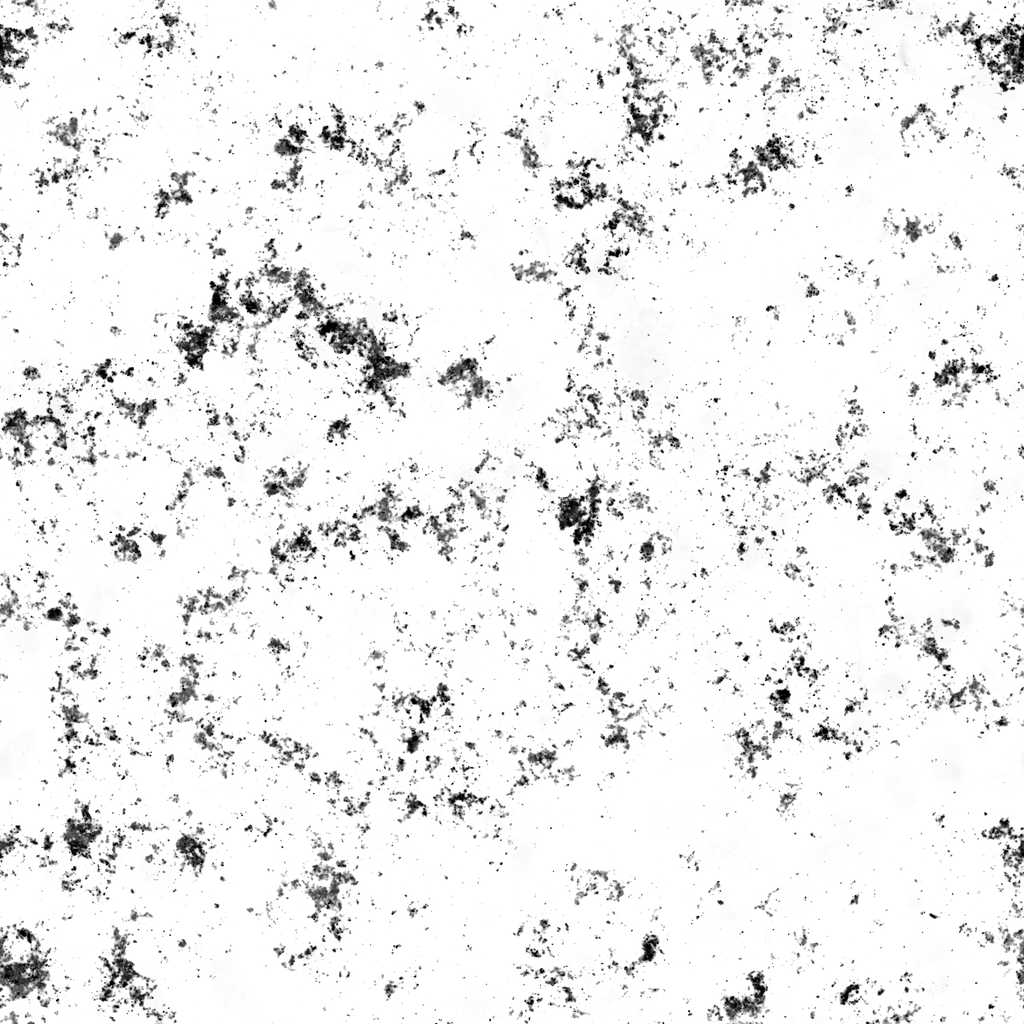
Texture map type: Metalness